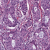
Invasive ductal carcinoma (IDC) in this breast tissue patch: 1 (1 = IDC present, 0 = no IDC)